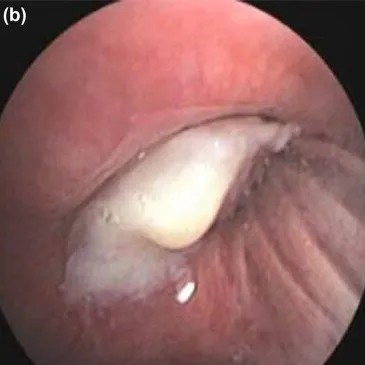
Images of fiberoptic bronchoscopy and histopathology. (a and b) Obstruction of the right upper bronchial lobe.
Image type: endoscopy (airway_endoscopy)